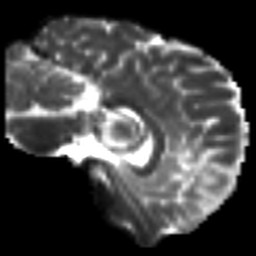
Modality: T2w
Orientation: sagittal
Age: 29
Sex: male
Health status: ill
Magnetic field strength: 3 T
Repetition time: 9 s
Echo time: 0.093 s